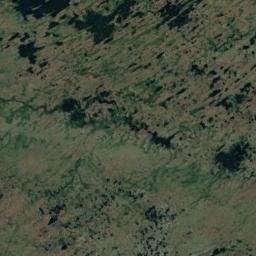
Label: wetland